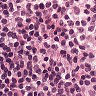
Metastatic tissue present: no